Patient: sex F, age 77
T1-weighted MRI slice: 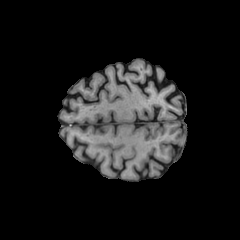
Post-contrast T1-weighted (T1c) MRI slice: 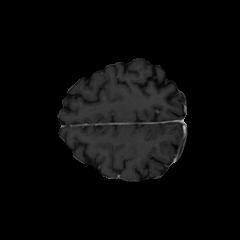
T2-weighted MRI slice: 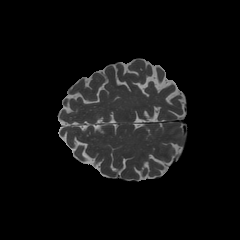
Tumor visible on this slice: no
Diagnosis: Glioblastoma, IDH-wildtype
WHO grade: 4